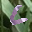
Label: 6